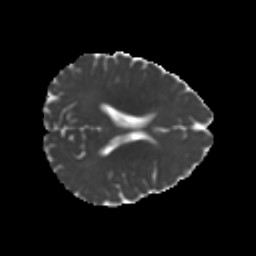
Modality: MD
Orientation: axial
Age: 38
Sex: male
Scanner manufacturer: ge
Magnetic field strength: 3 T
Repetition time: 7.8 s
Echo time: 0.0607 s